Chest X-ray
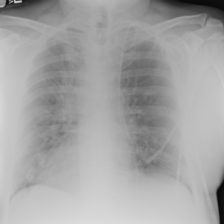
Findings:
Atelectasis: negative
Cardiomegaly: negative
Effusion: negative
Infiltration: negative
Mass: negative
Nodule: positive
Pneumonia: negative
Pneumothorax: negative
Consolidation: negative
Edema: negative
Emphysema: negative
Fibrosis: negative
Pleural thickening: negative
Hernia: negative